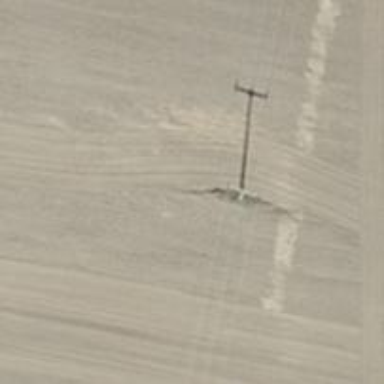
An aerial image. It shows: Power pole.